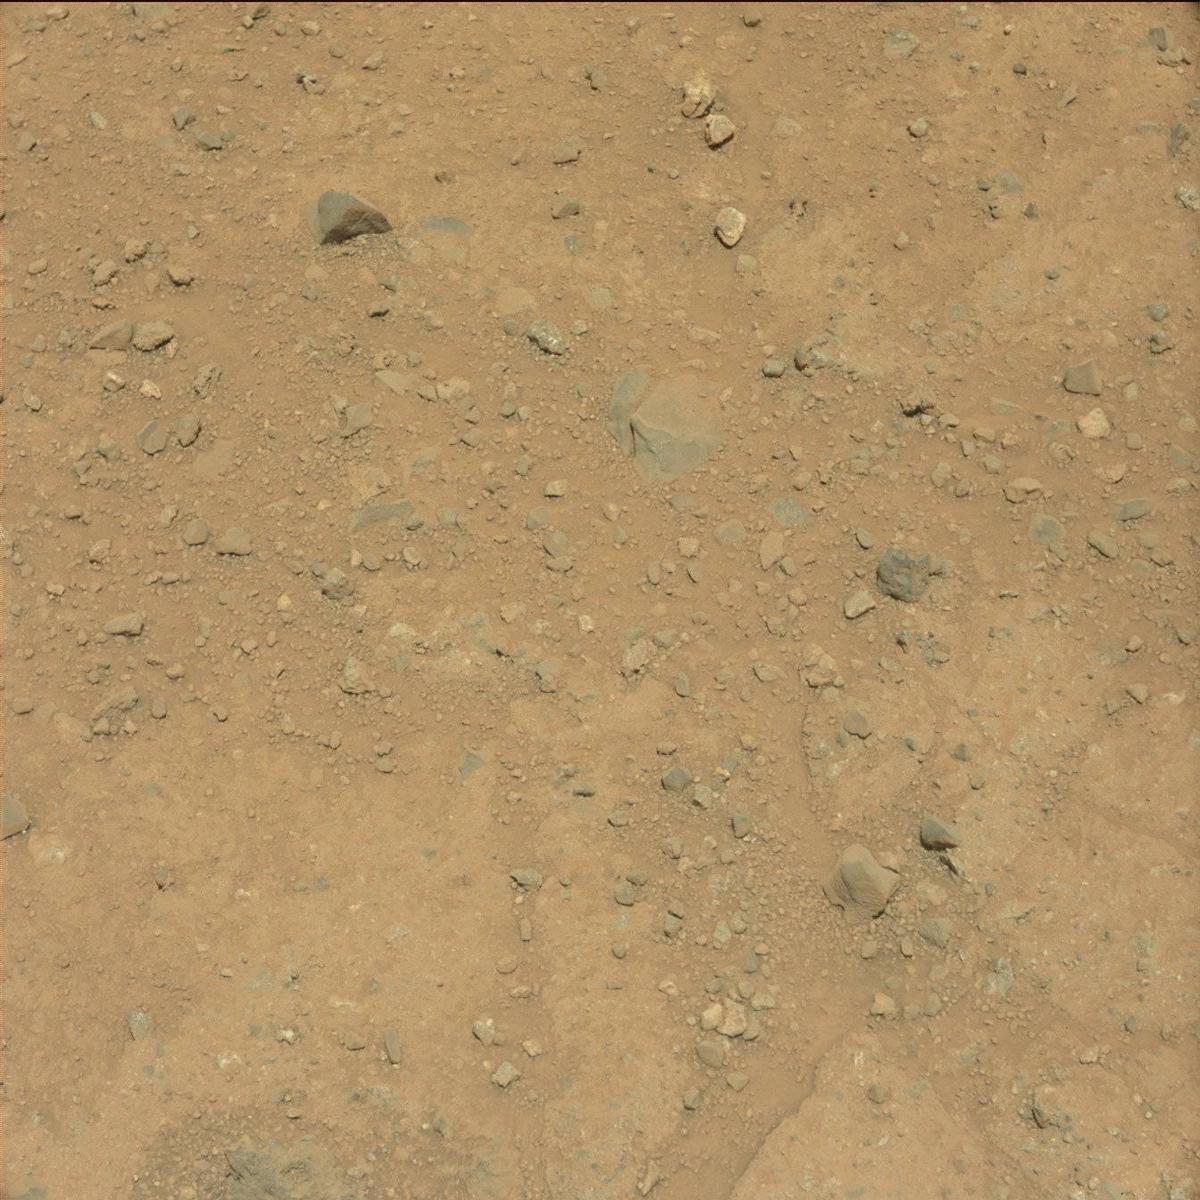
Terrain classes present: Bedrock, Rock, Sand / Soil